Question: I am working with Flex 4.6 AIR application. I have used mx slider but there is a problem in alignment. The slider should alignment and start below the 0 min. and end 60 min but slider is starting middle of the 0 min. and end middle of the 60 min lable.
The code is below.
'''
<mx:HSlider id="timeSlider" width="168" change="timeSlider_changeHandler(event)"
dataTipFormatFunction="timeDataTipFunction" dataTipPrecision="0"
labelOffset="2" labels="[0 min.,60 min.]" liveDragging="false" maximum="60"
minimum="0" showTrackHighlight="true" snapInterval="1" styleName="hslider"
value="{uservo.showtime}"/>
'''
The screen shot is below

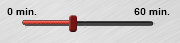
Answer:
If you want to get this effect set the following property to 0
'''
trackMargin="0"
'''